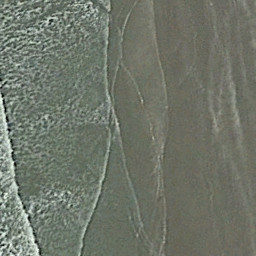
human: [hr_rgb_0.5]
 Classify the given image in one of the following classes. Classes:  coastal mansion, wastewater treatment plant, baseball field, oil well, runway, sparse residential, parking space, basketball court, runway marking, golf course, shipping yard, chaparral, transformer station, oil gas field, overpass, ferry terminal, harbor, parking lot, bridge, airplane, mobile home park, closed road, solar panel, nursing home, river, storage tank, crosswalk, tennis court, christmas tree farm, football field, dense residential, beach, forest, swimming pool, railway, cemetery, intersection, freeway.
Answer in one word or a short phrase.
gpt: beach